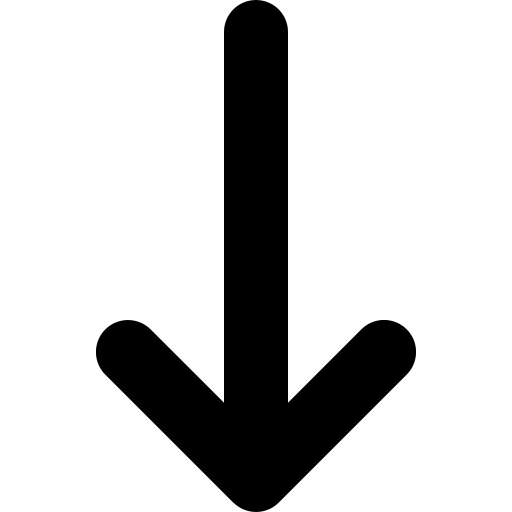
Tags: icon, FontAwesome, fa-icon, solid, arrow, down, long